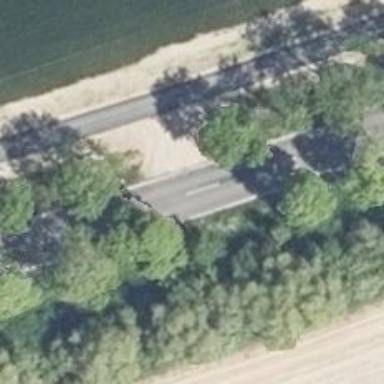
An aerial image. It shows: Secondary road with asphalt surface.